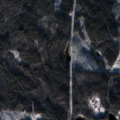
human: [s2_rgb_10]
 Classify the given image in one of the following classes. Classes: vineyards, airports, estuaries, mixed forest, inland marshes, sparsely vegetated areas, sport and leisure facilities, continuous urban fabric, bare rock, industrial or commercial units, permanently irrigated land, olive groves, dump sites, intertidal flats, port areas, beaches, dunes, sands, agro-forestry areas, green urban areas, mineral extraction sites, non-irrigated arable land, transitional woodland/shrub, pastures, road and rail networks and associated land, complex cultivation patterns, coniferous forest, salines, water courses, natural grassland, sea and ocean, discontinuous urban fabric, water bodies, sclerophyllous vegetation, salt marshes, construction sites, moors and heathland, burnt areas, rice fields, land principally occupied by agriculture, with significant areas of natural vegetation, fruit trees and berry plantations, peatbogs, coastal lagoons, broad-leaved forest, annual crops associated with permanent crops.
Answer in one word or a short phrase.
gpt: broad-leaved forest, coniferous forest, mixed forest, transitional woodland/shrub, water bodies